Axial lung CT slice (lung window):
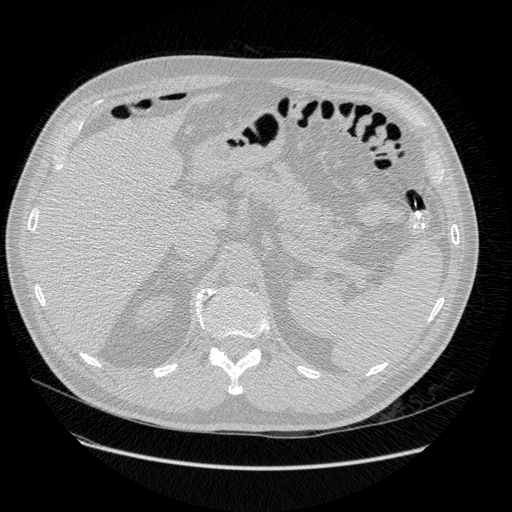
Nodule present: no